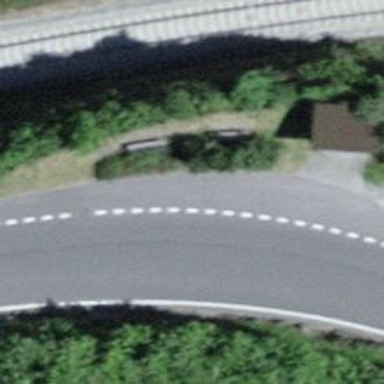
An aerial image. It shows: Bench for seating.